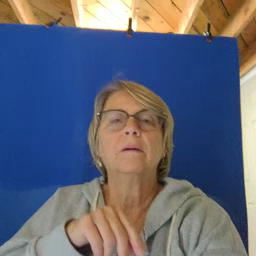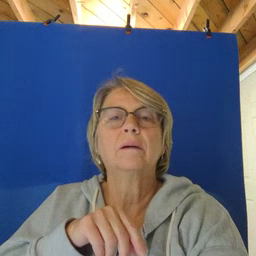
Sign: duck